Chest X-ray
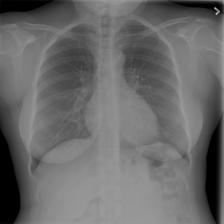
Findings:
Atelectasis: negative
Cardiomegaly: negative
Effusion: negative
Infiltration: negative
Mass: negative
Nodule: negative
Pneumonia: negative
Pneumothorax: negative
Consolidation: negative
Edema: negative
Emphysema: negative
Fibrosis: negative
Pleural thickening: negative
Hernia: negative